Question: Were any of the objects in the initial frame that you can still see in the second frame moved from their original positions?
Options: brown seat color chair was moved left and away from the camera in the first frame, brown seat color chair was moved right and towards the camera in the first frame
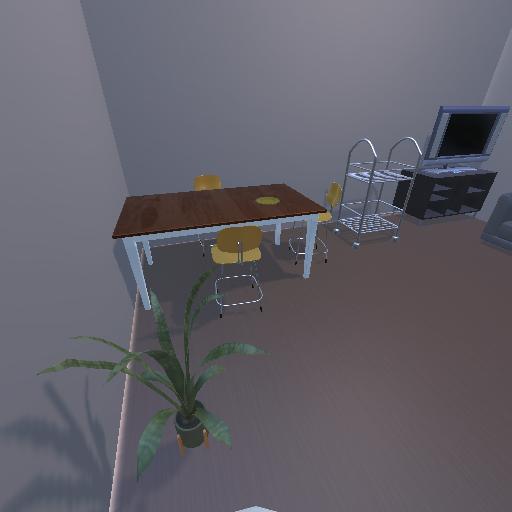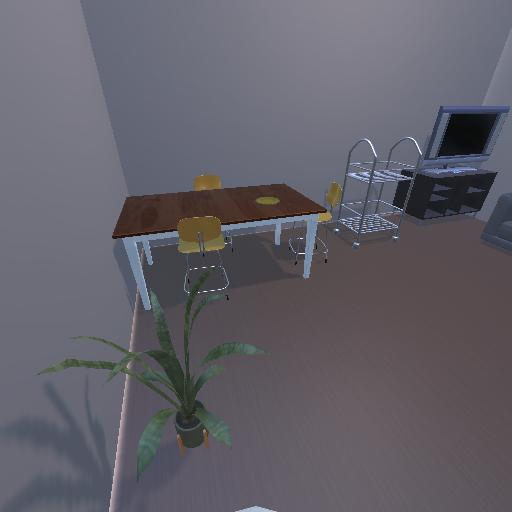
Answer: brown seat color chair was moved left and away from the camera in the first frame